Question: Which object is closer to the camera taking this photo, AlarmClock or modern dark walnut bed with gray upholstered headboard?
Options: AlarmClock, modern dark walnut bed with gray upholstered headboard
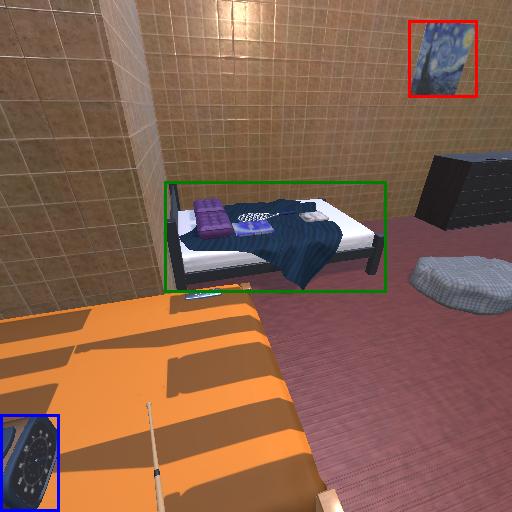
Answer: AlarmClock